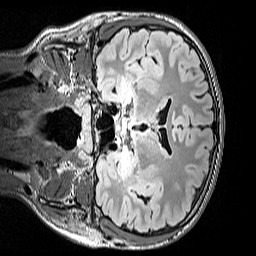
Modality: FLAIR
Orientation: coronal
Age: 12
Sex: male
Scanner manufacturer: siemens
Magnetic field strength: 3 T
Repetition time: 5 s
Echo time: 0.388 s